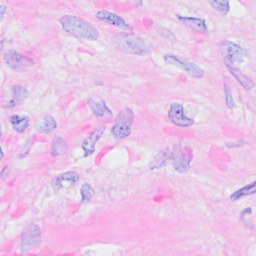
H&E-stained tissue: Breast